Question: I use google Maps Api v3 to render google map inside colorbox using ajax call.
This is div that i use as container for map and some other things, and that one will be displayed in colorbox, also anchor on witch click ajax will be called:
'''
<div id="cb-js-map-content" style="display: none"></div>
<a href="#cb-js-map-content" id="cb-js-showMap">
Show Map
</a>
'''
I use ajax to retrieve document in witch is map markup and js function that will generate map. This is ajax call and colorbox init:
'''
FSM.mapAjaxCall = {
GetMap: function () {
$("#cb-js-showMap").click(function () {
$.ajax({
url: //my ajax url
cache: false,
dataType: 'json',
success: function (data, status) {
var target = $("#cb-js-map-content");
target.append(data.Html);
if (typeof (data.Javascript) === "undefined") {
return;
}
$.loadScript(data.Javascript);
}
});
$("#cb-js-map-content").show();
$("#cb-js-showMap").colorbox({
inline: true,
height: colorboxHeight,
width: colorboxWidth,
onClosed: function () {
$("#cb-js-map-content").hide();
}
});
});
}
};
'''
This is div where map will be loaded
'''
<div class="inlineClass" id="cb-js-mainMap" style="width:1023px; height: 800px; display:block"></div>
'''
using this js function:
'''
initializeMap = function () {
var mapOptions = {
center: centerLatlng,
zoom: 8,
minZoom: 10,
mapTypeId: google.maps.MapTypeId.ROADMAP,
scrollwheel: false
};
map = new google.maps.Map(document.getElementById("cb-js-mainMap"), mapOptions);
//Add event for zoom changed and store data for map center
google.maps.event.addListener(map, 'zoom_changed', function () {
//listener code
});
google.maps.event.trigger(map, 'resize');
}
'''
Now my problem is that this setting works almost always on firefox, and sparsely in Chrome. This is how problematic screen looks like:

Closing colorbox popup sometimes resolve this issue.
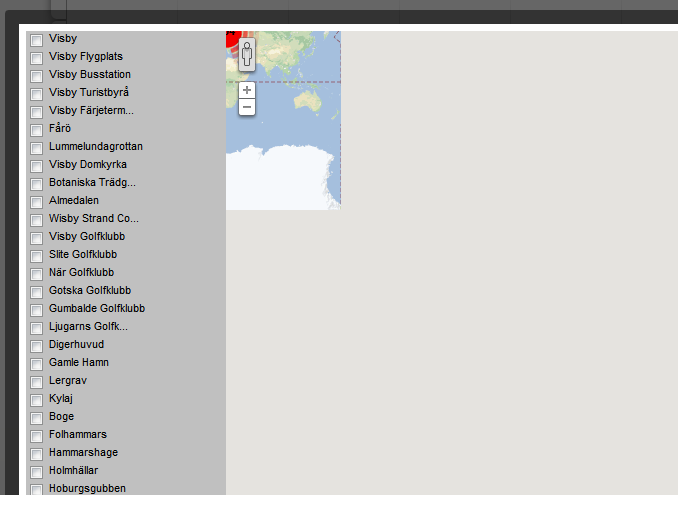
Answer: Trigger the resize-event in the success-callback of '$.ajax()'